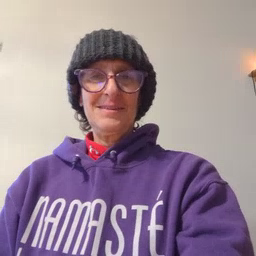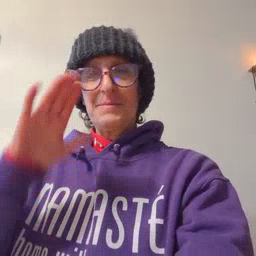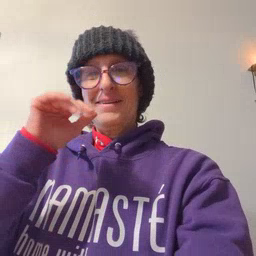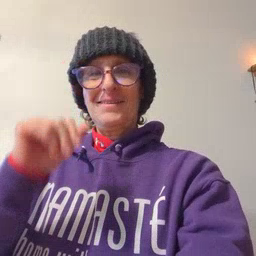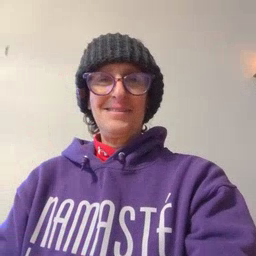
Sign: bye